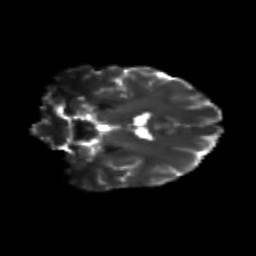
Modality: T2w
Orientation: coronal
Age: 25
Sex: female
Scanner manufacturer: siemens
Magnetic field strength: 3 T
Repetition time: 3.5 s
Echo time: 0.125 s